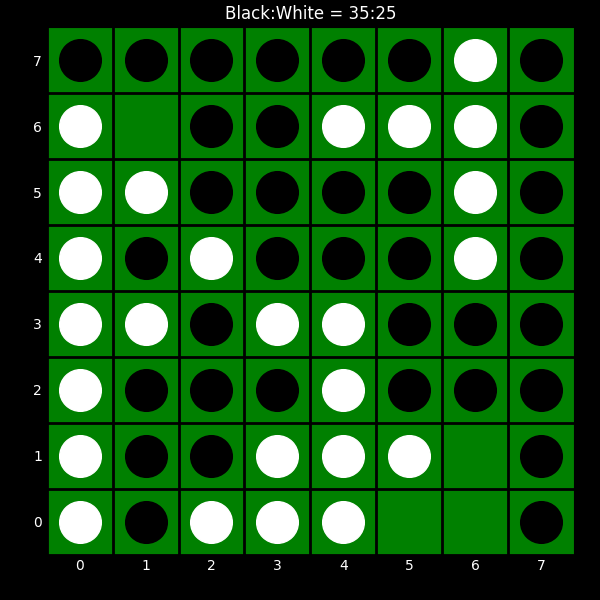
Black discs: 35
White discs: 25